Interaction volume radius: 5 \u00c5
Interaction volume height: 15 \u00c5
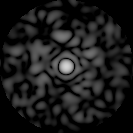
Disorder parameter: 0.7427